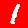
Digit: 1